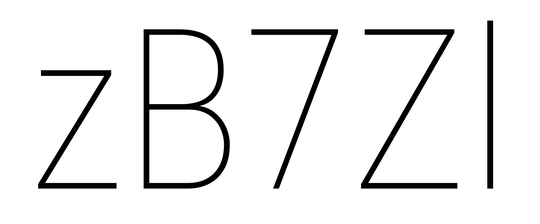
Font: Roboto_Condensed_Thin